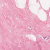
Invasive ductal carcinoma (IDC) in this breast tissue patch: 0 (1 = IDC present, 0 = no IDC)